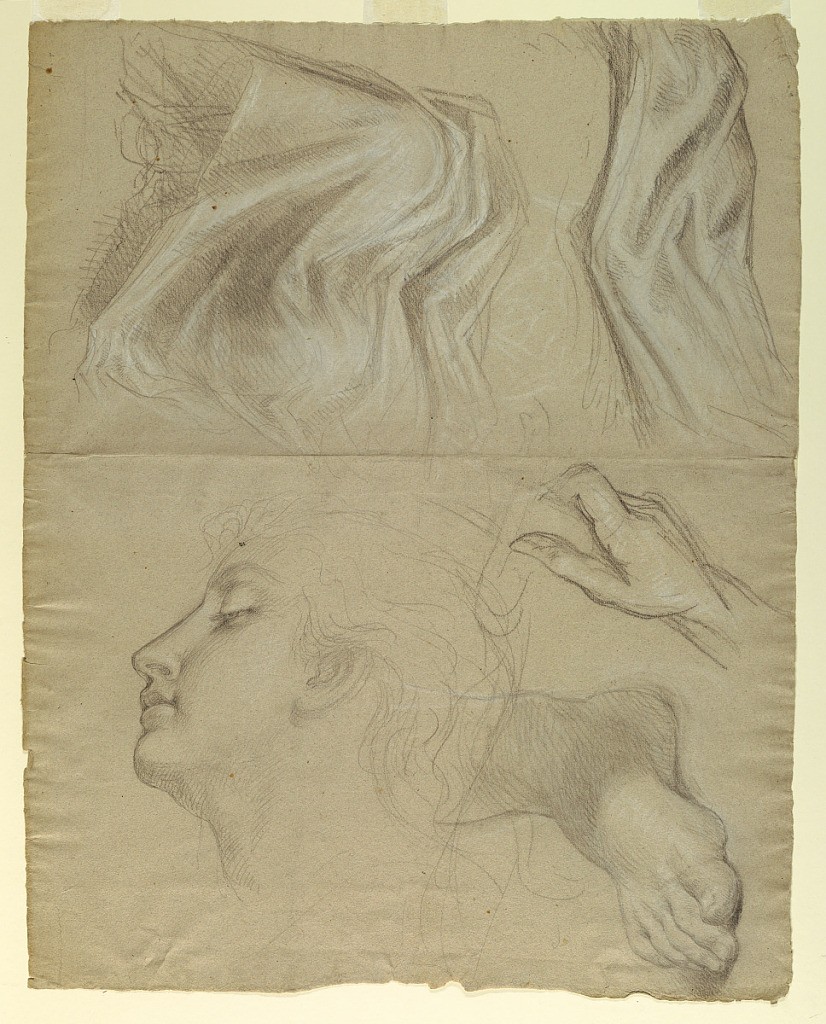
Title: Studies of Peace for "Justice and Peace"
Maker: Daniel Huntington, American, 1816–1906
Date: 1878
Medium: Charcoal and white chalk on gray-brown laid paper
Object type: Drawing
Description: Above, two studies of drapery. Below, at left, study of a woman's face in left profile. Below, at right, studies of a right foot and a right hand.